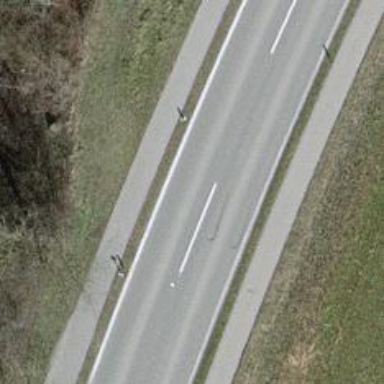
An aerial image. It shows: Secondary road with asphalt surface.